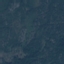
Land use / land cover class: Forest